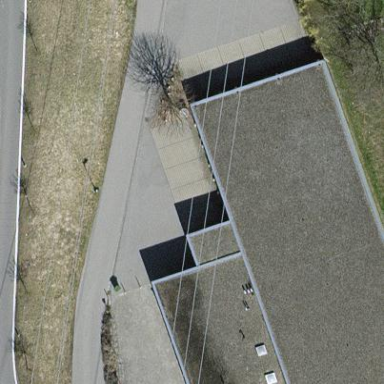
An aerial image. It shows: Sports centre building.